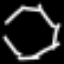
Label: octagon